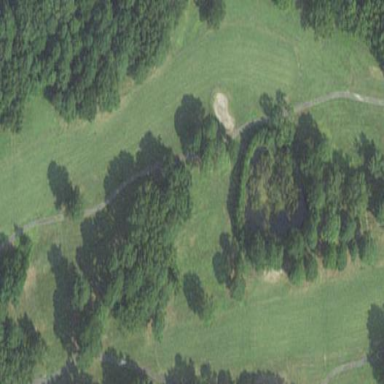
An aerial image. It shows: Golf pitch for leisure land.